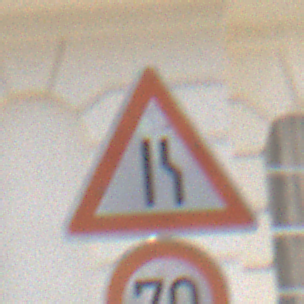
Verkehrszeichen: EinseitigVerengteFahrbahnRechts
Zusatzzeichen unten: Geschwindigkeit70
Umgebung: Outdoor, Urban
Tageszeit: MorningAfternoon
Wetter: PartlyCloudy
Licht: Natural
Jahreszeit: NotSpecified
Kontrast: HighContrast